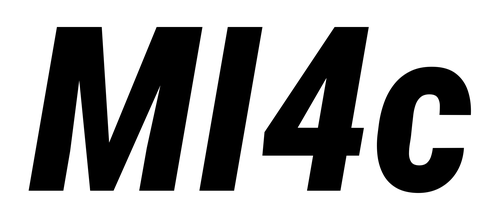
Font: Roboto-Italic_Condensed_ExtraBold_Italic